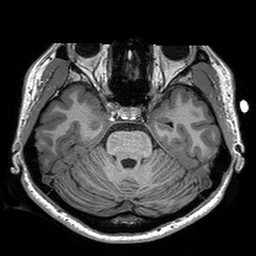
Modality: T1w
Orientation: coronal
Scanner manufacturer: siemens
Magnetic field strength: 3 T
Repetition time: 2.3 s
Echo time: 0.00298 s